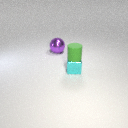
small cyan metal cube to the right of large purple metal sphere